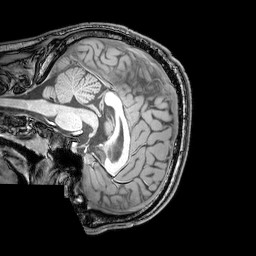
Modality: T1w
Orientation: sagittal
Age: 25
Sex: male
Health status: healthy
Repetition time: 0.081 s
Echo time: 0.037 s